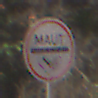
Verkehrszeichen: MautflichtigeStrecke
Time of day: MorningAfternoon
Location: Outdoor (Nature)
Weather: Clear
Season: Summer
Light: Natural